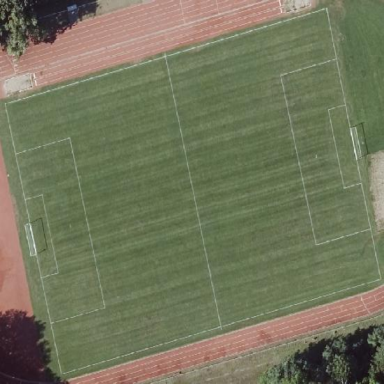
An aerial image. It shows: Soccer pitch with grass surface for leisure land.